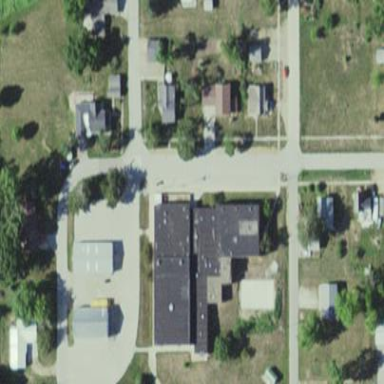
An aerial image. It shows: School building.